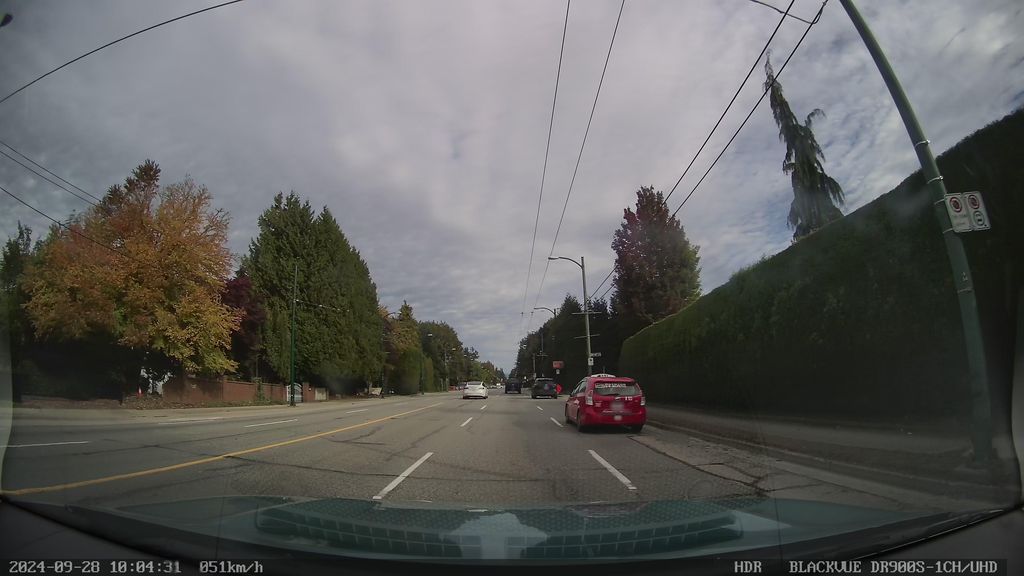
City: vancouver